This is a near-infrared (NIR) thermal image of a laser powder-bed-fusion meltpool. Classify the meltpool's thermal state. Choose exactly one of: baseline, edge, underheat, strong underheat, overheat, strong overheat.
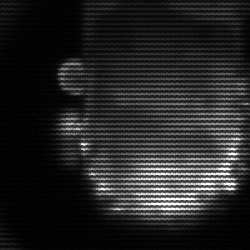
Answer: baseline